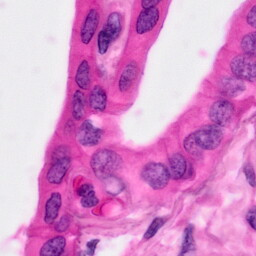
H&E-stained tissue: Pancreatic